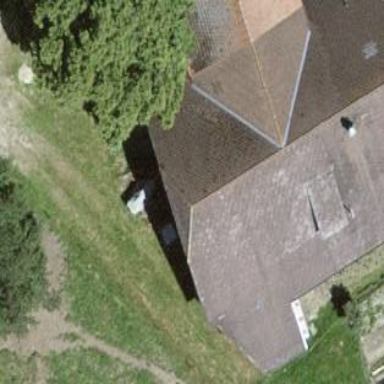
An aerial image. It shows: Farm building.